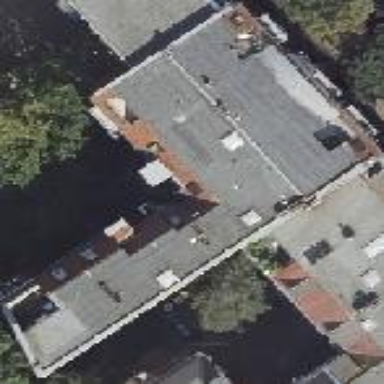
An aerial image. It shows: Building with apartments featuring unique double saltbox roof shape.